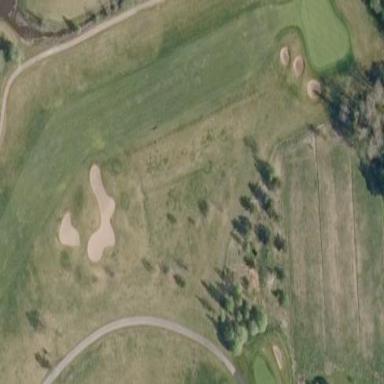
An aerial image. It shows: Golf fairway surrounded by grass.